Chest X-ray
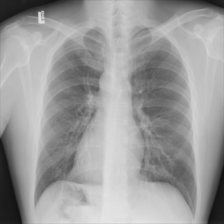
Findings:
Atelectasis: negative
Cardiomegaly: negative
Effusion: negative
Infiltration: negative
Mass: negative
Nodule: negative
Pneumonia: negative
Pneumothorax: negative
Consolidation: negative
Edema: negative
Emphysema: negative
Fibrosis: negative
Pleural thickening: negative
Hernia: negative